Brain MRI, t2w sequence, axial 2D slice.
Patient: age 38, sex F, weight 78 kg, height 1.78 m
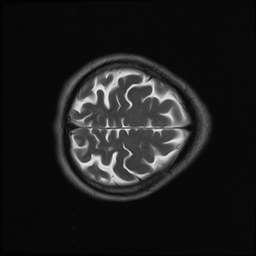